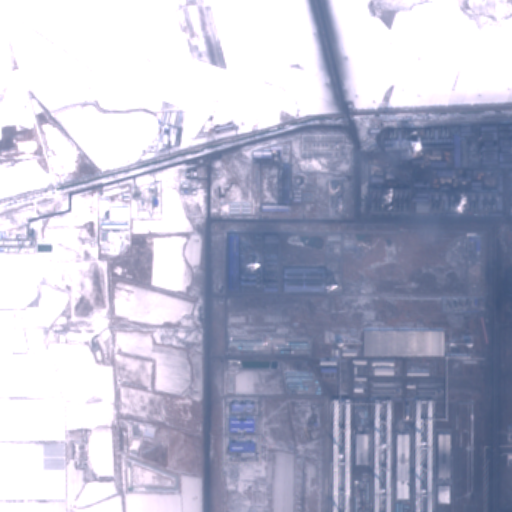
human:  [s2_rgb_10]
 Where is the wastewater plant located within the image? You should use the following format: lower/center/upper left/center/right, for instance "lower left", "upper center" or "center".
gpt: The wastewater plant is located in the center left of the image.
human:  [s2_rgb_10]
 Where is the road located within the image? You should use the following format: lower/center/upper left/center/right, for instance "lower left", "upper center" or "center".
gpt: There is no road in the image.